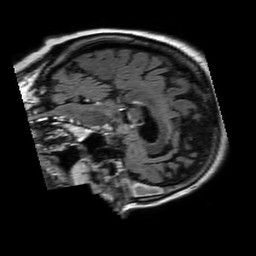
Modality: FLAIR
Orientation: sagittal
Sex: female
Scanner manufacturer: philips
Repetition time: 11 s
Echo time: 0.125 s